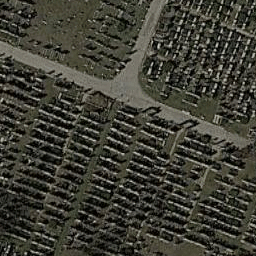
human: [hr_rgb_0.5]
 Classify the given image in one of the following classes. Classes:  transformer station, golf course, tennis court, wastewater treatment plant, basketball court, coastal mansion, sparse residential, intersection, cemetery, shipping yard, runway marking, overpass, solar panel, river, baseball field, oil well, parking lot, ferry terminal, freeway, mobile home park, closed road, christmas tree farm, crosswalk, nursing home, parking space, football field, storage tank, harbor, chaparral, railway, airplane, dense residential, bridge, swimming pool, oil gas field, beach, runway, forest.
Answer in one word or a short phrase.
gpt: cemetery